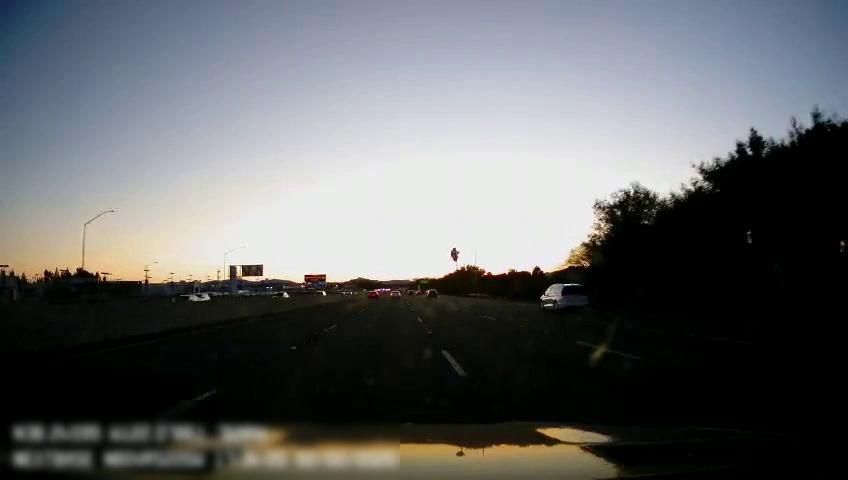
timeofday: Day
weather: Sunny
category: Drivable Space
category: Vehicles | Car
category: Vehicles | Car
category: Vehicles | SUV
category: Vehicles | SUV
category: Vehicles | Car
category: Vehicles | SUV
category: Vehicles | Car
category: Vehicles | SUV
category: Lanes | Current Lane
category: Lanes | Alternate Lane
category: Lanes | Alternate Lane
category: Lanes | Current Lane
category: Lanes | Alternate Lane
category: Lanes | Alternate Lane